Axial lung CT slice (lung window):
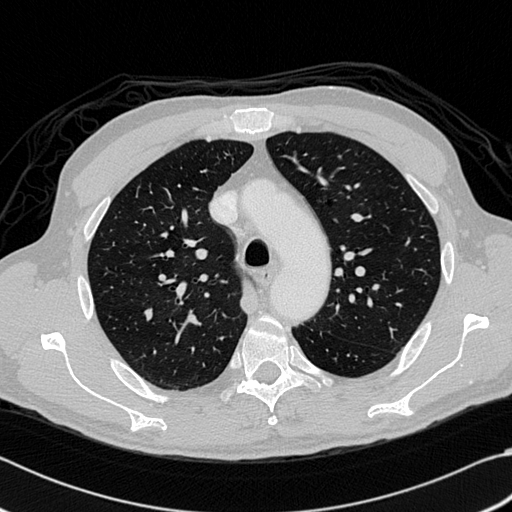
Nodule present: no